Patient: sex M, age 43
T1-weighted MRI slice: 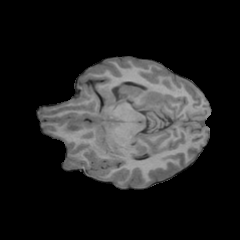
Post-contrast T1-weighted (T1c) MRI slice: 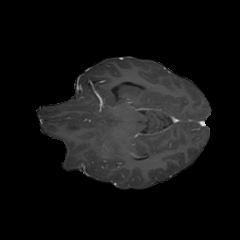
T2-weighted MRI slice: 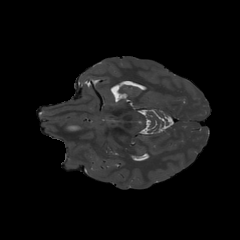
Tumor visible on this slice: yes
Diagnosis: Astrocytoma, IDH-mutant
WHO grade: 4